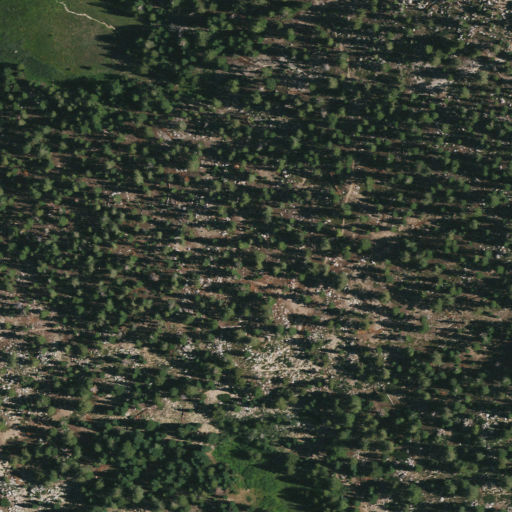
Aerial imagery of gap in California named Armstrong Pass containing evergreen forest, shrub, herbaceous wetlands, and woody wetlands